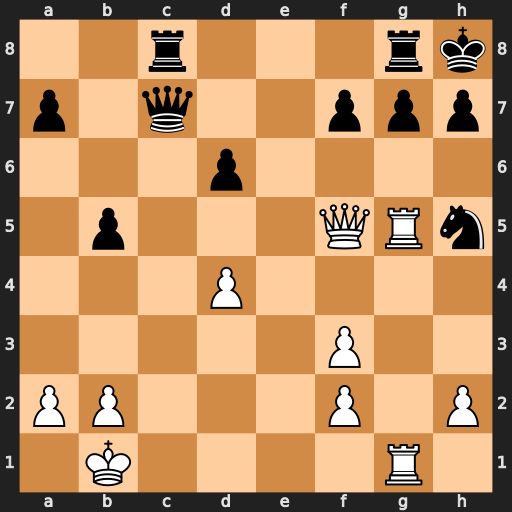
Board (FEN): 2r3rk/p1q2ppp/3p4/1p3QRn/3P4/5P2/PP3P1P/1K4R1
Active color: w
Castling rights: -
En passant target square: -
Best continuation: Qxh7+ Kxh7 Rxh5#